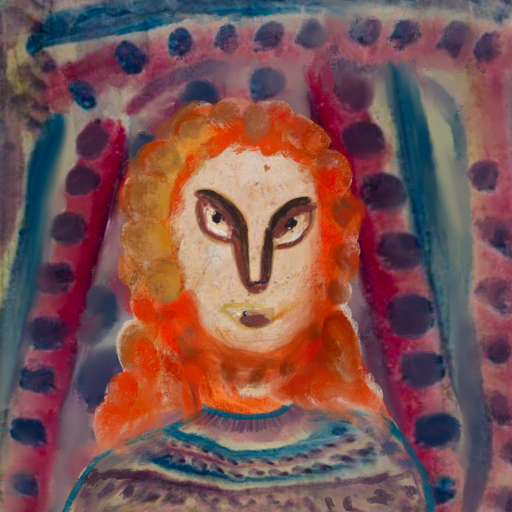
Background: HillGirl, Head And Neck Front: Rupkatha, Face Front: After_Raid, Bust: HillGirl, Hair Front: Rupkatha, Head Accessory: Blank, Second Necklace: Blank, Necklace: Blank, Baby: Blank